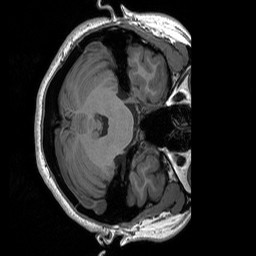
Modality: T1w
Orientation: axial
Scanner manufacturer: siemens
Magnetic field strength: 3 T
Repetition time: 1.76 s
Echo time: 0.0022 s